Milling tool wear sample.
Tool blade image: 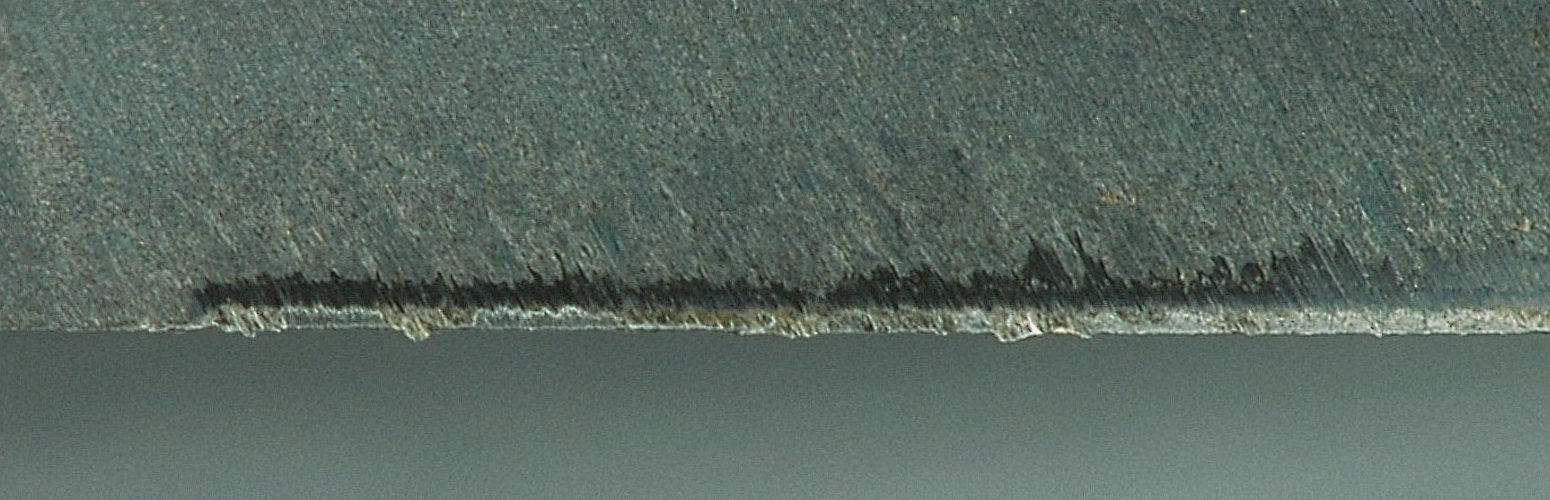
Chip image: 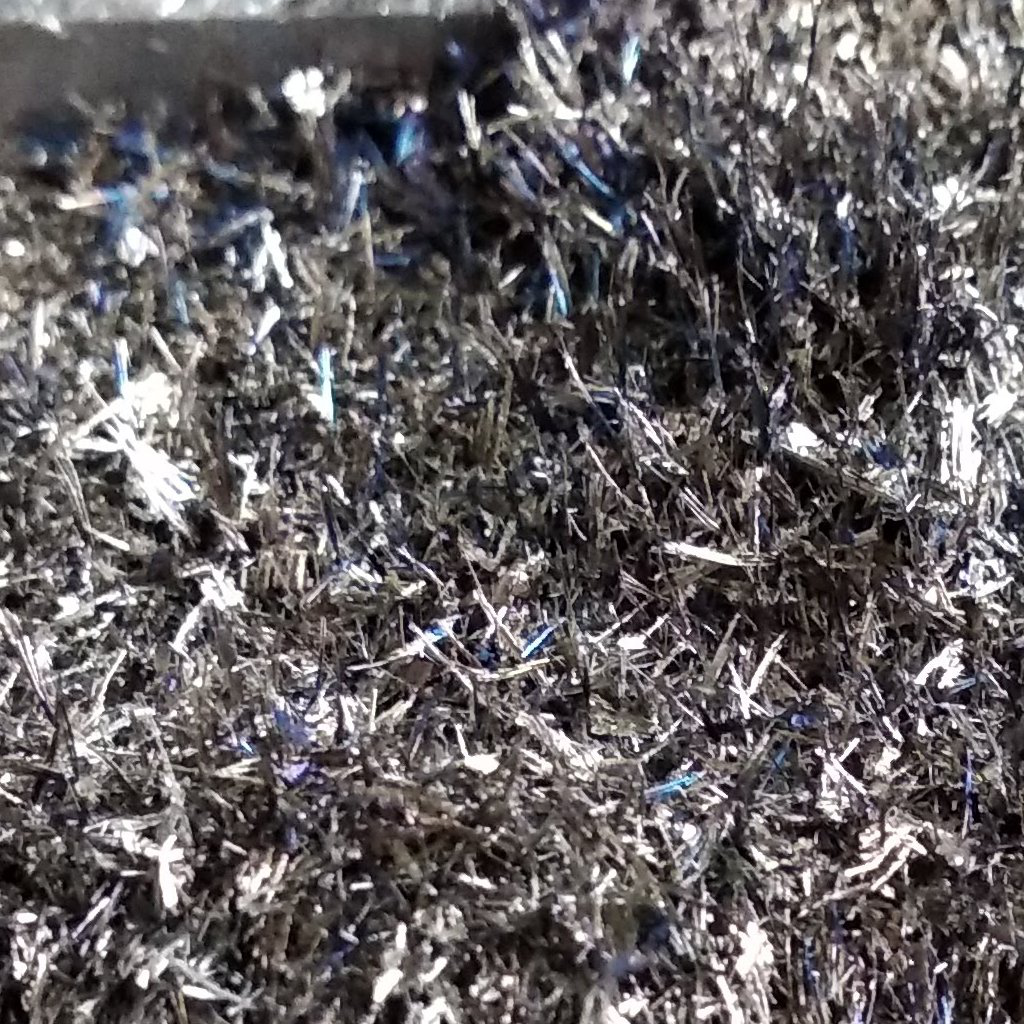
Workpiece image: 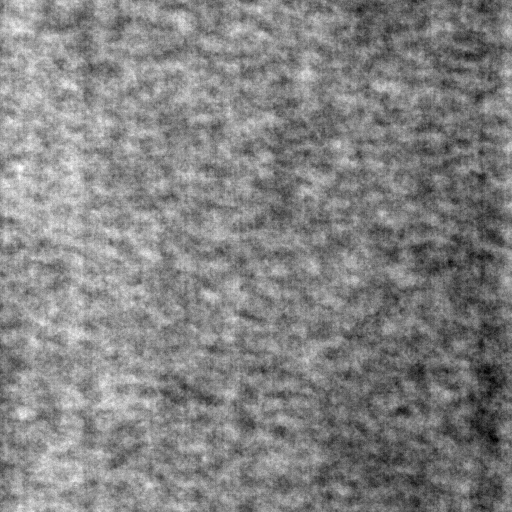
Tool wear state: used
Gaps: 12.33
Flank wear: 100.84
Overhang: 27.54
Force-signal Mel-spectrograms (X, Y, Z axes): 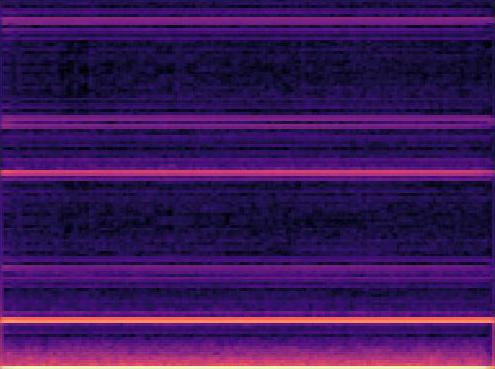 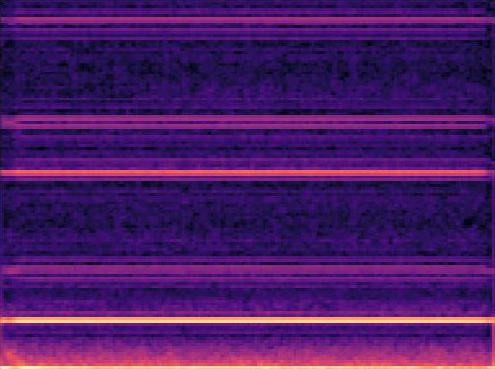 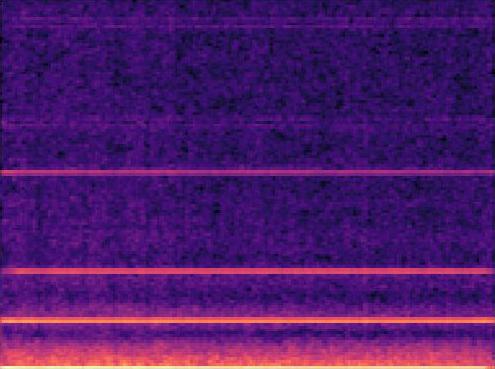
Force-signal scalograms (X, Y, Z axes): 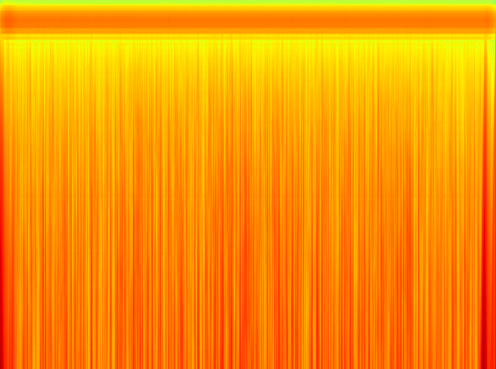 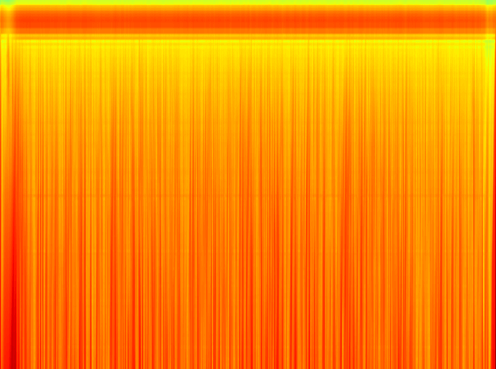 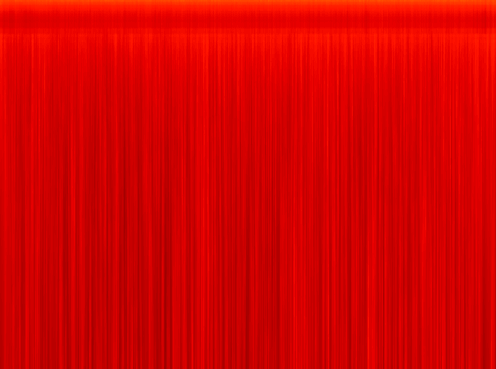
Force phase: steady_state_stabilization_wear